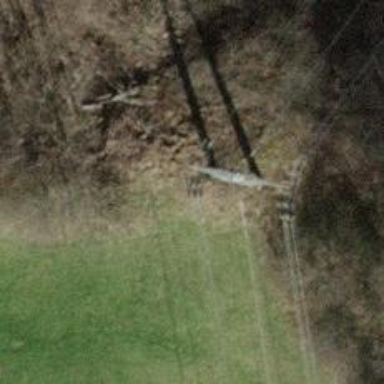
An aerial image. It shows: Power pole.